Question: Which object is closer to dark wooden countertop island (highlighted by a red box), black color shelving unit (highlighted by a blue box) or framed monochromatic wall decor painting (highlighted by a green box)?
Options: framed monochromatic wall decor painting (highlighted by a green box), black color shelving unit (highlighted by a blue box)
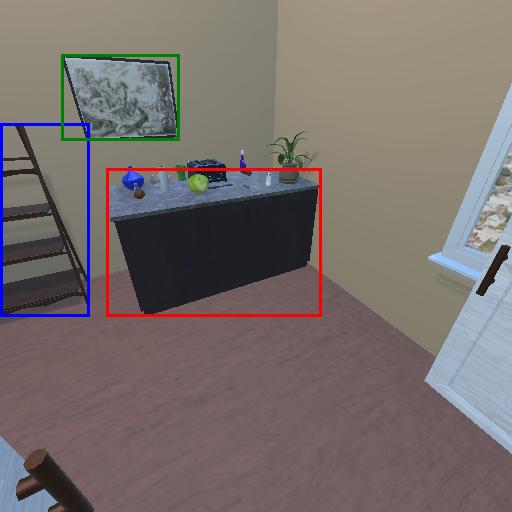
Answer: framed monochromatic wall decor painting (highlighted by a green box)